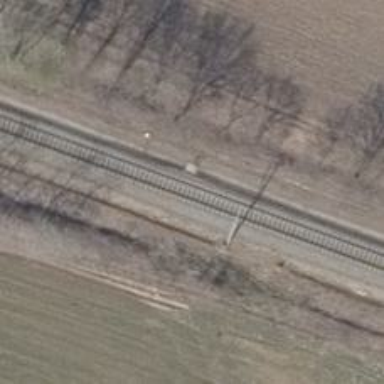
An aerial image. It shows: Railway with electrified contact lines.